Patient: sex F, age 38
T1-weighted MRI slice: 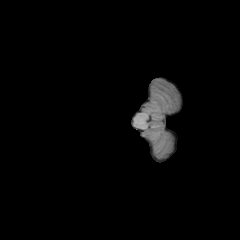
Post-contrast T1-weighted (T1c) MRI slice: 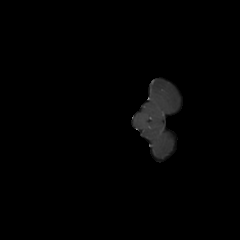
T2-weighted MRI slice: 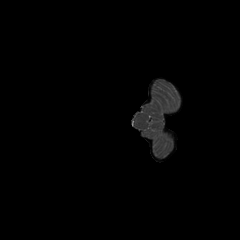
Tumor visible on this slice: no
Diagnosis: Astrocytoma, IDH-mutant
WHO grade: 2